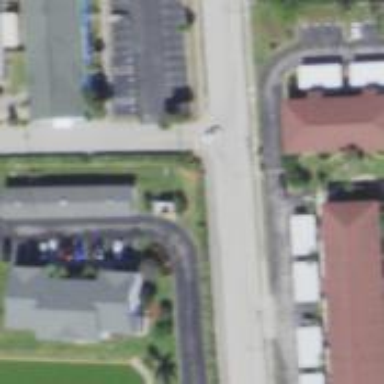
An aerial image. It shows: Road with stop sign.